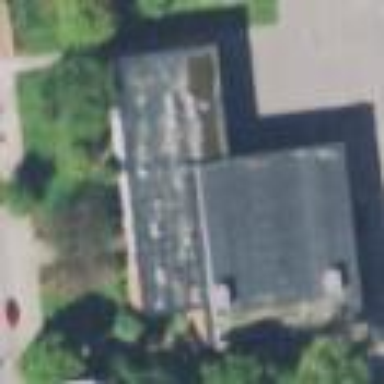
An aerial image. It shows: School.